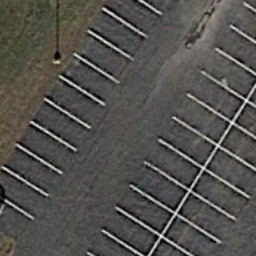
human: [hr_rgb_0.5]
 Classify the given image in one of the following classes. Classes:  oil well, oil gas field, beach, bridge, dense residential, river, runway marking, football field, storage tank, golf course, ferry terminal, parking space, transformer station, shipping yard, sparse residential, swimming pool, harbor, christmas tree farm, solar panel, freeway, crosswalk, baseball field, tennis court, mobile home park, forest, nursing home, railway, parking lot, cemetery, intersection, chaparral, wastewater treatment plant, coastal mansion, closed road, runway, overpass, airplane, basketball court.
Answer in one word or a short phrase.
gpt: parking space